Question:
'''
public MyTabbedForm() {
this.refresh = new Button("");
this.refresh.addClickListener(buttonClickEvent -> {
this.grid.setItems(getCompany());
});
this.grid = new Grid<>();
this.grid.setWidthFull();
this.grid.addColumn(Company::getName).setHeader("Name");
this.grid.addColumn(company -> (company. getCompanyCode()))
.setHeader("Company Code");
this.grid.addColumn(company -> (company. getCompanyId()))
.setHeader("Company Id");
this.grid.addColumn(company -> (company. getCompanyStatus()))
.setHeader("Company Status");
this.grid.getColumns().forEach(col -> col.setAutoWidth(true));
add(this.refresh,this.grid);
}
'''
But I am able to increase the width of the columns based on the content
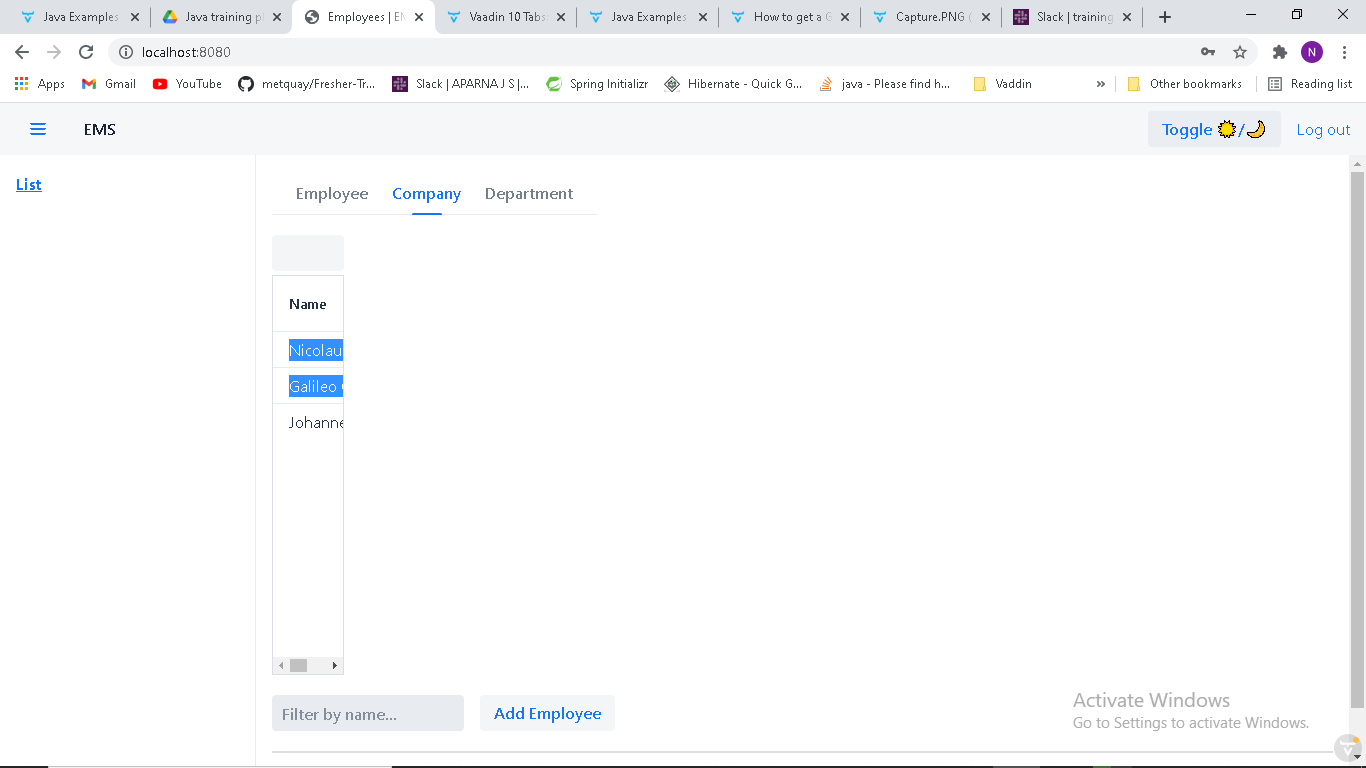
Answer: at the end of MyTabbedForm constructor try adding the following lines
'''
Component parent = this.grid.getParent();
while (null != parent) {
if (parent instanceof AbstractComponent) {
parent.setWidthFull();
}
parent = getParent();
}
'''
This will set width 100% to all the ancestors of the grid.